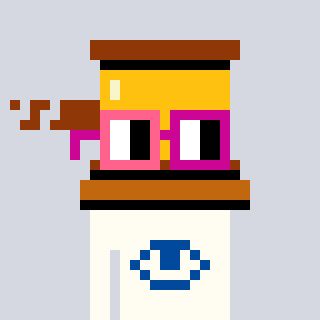
a pixel art character with square pink and red glasses, a gavel-shaped head and a grayscale-colored body on a cool background